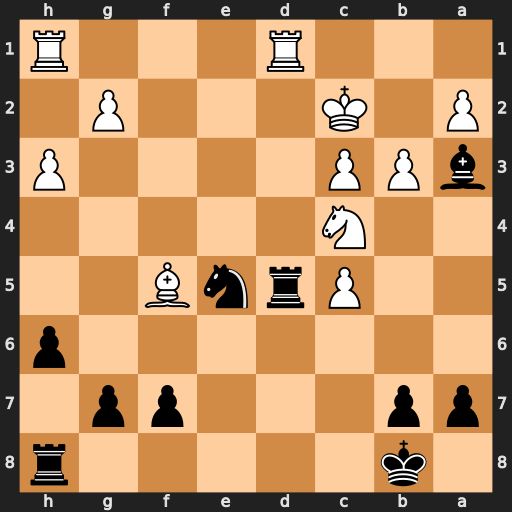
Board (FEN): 1k5r/pp3pp1/7p/2PrnB2/2N5/bPP4P/P1K3P1/3R3R
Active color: b
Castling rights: -
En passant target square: -
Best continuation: Nxc4 Rxd5 Ne3+ Kd3 Nxd5